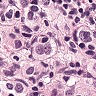
Metastatic tissue present: yes